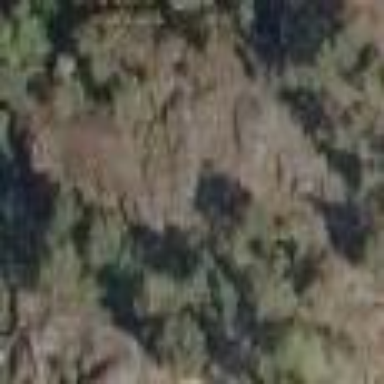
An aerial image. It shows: Landscape of bare rock.